Brain MRI, t2w sequence, axial 2D slice.
Patient: age 42, sex M, weight 78 kg, height 1.78 m
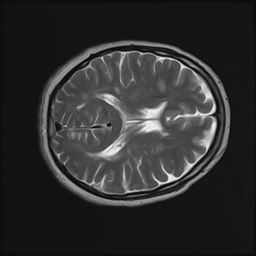